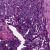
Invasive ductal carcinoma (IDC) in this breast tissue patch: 1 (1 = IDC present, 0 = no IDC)